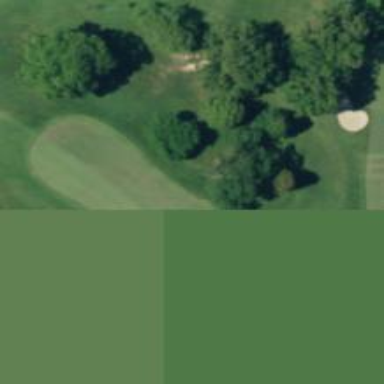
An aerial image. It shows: View of golf hole.